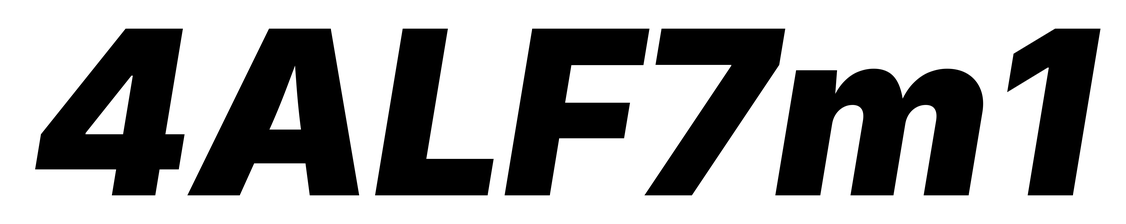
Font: Inter-Italic_Black_Italic